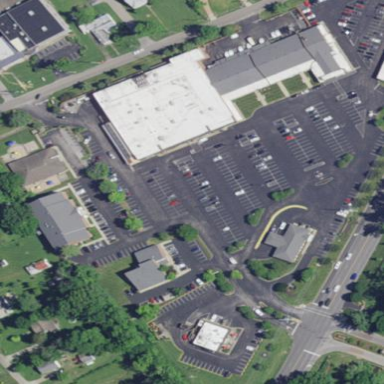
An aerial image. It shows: Retail area.